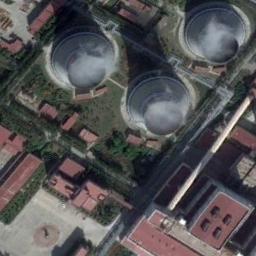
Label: thermal_power_station